Question: I want to indent Male and Female.

this is my data:
'''
data T_SEX
retain SEX _7_ug_kg_day _9_ug_kg_day _12_ug_kg_day Total;
set T_SEX;
keep SEX _7_ug_kg_day _9_ug_kg_day _12_ug_kg_day Total;
by descending SEX;
if _9_ug_kg_day=" " then _9_ug_kg_day="0";
rename SEX=CHARA;
run;
data labelSEX;
length CHARA $50;
CHARA="Sex n(%)";
run;
data F_SEX;
set labelSEX T_SEX; run;
'''
I tried to put an if statement followed by '||""variable', but I couldn't figure it out.
Expected output:
'''
Characteristics 7ugkgday 9ugkgday 12ugkgday total
Sex
male xxx(xxx) xxx(xxx) xxx(xxx) xxx(xxx)
female xxx(xxx) xxx(xxx) xxx(xxx) xxx(xxx)
'''
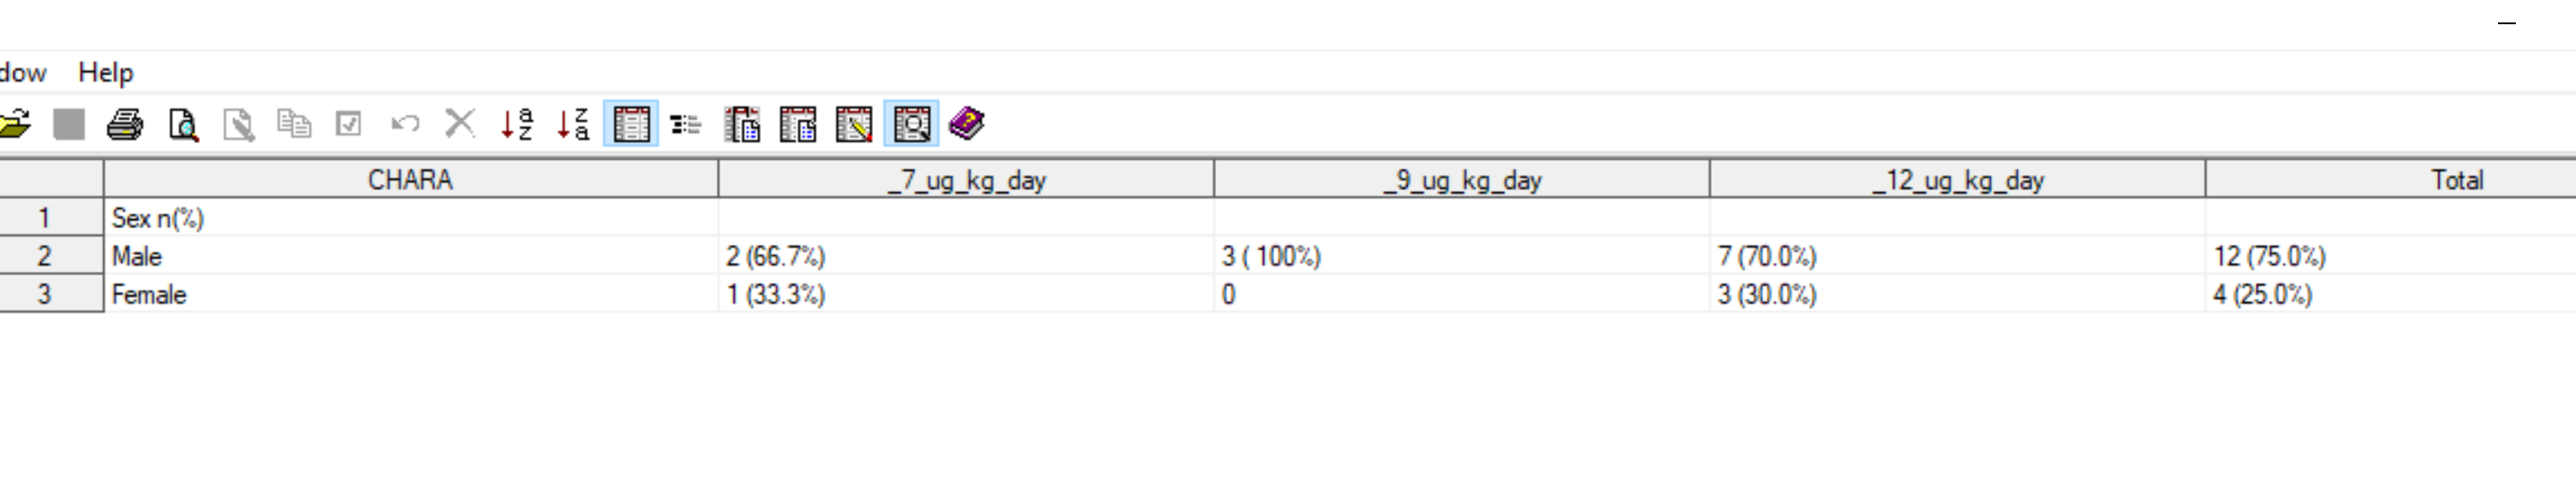
Answer: Is the below what you are looking for?
1. Create sample data sets
'''
data labelsex;
infile datalines delimiter='|' dsd;
input chara :$10.;
datalines;
Sex n(%)||||
;
data have;
infile datalines delimiter='|' dsd;
input chara :$10. _7ug_kg_day :$10. _9_ug_kg_day :$10. _12_ug_kg_day :$10.
Total :$10.;
datalines;
Male|2 (66.7%)|3 ( 100%)|7 (70.0%)|12 (75.0%)
Female|1 (33.3%)||3 (30.0%)|4 (25.0%)
;
'''
1. Compress to remove unexpected blanks
2. Replace missing character value by 0(0%)
3. Indent using the repeat() function. Here it is 3 times a blank space.
'''
data t_sex;
length chara :$20.;
set have;
array char $ _character_;
do over char;
char = compress(char);
if missing(char) then
char='0(0%)';
end;
chara = cat(repeat(' ', 3), chara);
run;
'''
1. Rename the chara column to Characteristics
2. Set the two data sets together
'''
data want;
set labelsex t_sex;
rename chara=Characteristics;
run;
'''
<URL>
However I don't see why you would want to indent inside a SAS table. To me it looks like you want to produce some kind of report as an output. If that is the case, I would suggest to use SAS procedures that were design to do so like <URL>.
---
An example using PROC REPORT
'''
proc report data=t_sex nowd style(report)={rules=none frame=void cellspacing=0};
title1 'Example using PROC REPORT';
column chara _7ug_kg_day _9_ug_kg_day _12_ug_kg_day total;
define chara / group order descending 'Characteristics' style(column)={cellwidth=0.5 indent=10};
define _7ug_kg_day / center display '7ugkgday';
define _9_ug_kg_day / center display '9ugkgday ';
define _12_ug_kg_day / center display '12ugkgday ';
define total / center display 'Total';
compute before / style={just=l font_weight=bold};
line 'Sex n(%)';
endcomp;
run;
'''
<URL>